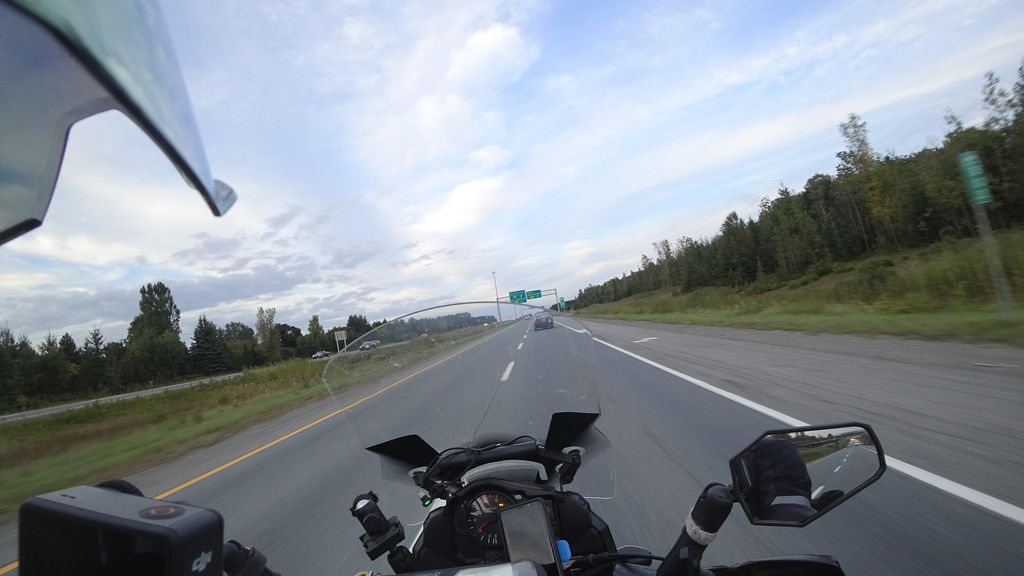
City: quebec_city